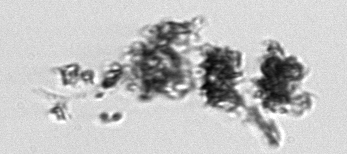
Label: Thalassiosira_TAG_external_detritus